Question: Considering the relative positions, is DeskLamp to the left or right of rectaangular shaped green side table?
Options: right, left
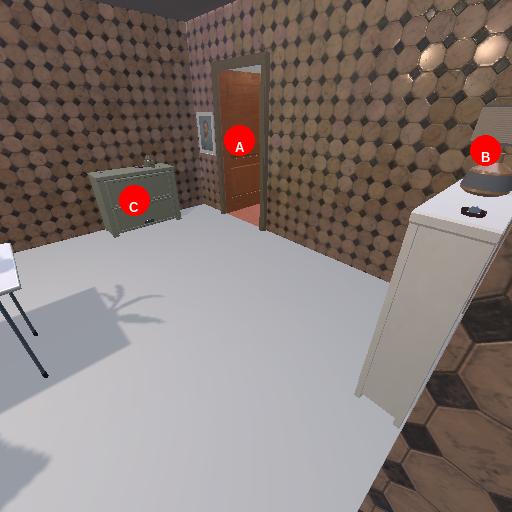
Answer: right